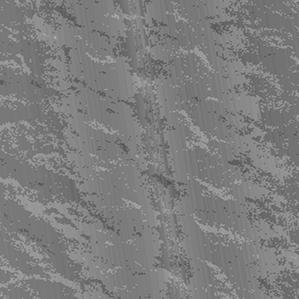
Label: frost